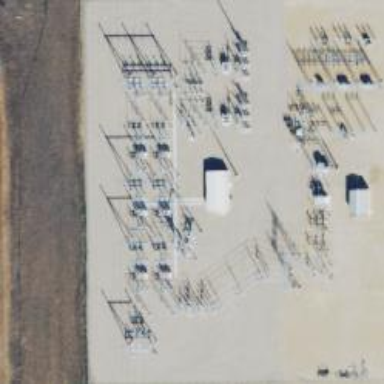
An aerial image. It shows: Switch used for power control.